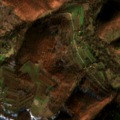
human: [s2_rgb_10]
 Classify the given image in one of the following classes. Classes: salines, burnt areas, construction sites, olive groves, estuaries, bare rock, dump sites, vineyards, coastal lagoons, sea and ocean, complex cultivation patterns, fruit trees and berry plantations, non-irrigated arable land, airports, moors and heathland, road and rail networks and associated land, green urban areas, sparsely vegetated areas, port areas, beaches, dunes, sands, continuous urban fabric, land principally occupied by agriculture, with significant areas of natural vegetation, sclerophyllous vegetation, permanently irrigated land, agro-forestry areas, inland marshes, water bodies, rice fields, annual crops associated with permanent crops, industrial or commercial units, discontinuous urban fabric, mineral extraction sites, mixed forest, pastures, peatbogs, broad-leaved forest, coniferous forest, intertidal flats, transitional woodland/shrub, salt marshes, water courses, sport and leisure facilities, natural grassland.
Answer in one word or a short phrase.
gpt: complex cultivation patterns, land principally occupied by agriculture, with significant areas of natural vegetation, broad-leaved forest